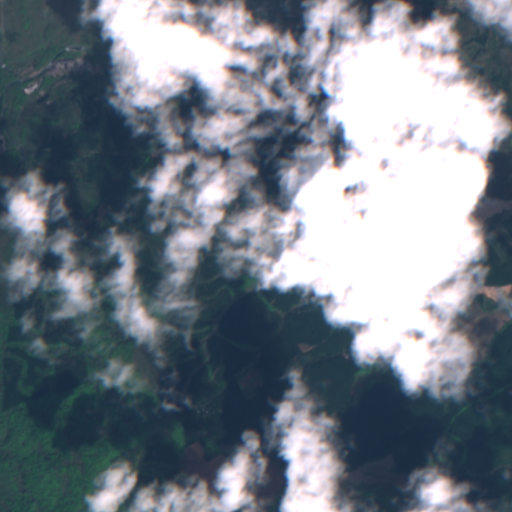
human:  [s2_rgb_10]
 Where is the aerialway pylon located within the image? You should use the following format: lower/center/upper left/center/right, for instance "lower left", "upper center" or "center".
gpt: The aerialway pylon is located in the upper left of the image.
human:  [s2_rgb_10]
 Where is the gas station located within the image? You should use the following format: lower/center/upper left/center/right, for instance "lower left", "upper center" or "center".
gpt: The gas station is located in the upper left of the image.
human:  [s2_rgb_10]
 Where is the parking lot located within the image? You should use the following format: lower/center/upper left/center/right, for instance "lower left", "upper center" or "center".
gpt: The parking lot is located in the upper left of the image.
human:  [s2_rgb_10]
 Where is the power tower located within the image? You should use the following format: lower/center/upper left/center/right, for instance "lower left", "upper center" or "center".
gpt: The power tower is located in the upper of the image.
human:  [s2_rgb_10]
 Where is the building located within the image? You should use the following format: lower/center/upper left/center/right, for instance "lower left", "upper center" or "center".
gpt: There is no building in the image.